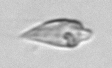
Label: Oxytoxum